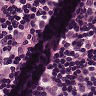
Metastatic tissue present: yes